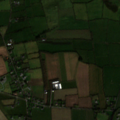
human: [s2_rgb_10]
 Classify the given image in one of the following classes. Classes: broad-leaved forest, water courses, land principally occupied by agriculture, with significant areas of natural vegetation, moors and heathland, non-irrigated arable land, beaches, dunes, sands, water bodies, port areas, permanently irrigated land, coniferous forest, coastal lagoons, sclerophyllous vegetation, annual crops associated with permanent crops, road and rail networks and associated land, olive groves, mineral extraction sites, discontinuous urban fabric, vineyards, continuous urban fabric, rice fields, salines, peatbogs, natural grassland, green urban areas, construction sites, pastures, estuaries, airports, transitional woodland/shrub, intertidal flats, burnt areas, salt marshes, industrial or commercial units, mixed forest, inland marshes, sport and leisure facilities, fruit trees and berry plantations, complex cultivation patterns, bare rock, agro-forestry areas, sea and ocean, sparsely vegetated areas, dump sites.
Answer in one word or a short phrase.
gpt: non-irrigated arable land, pastures, complex cultivation patterns